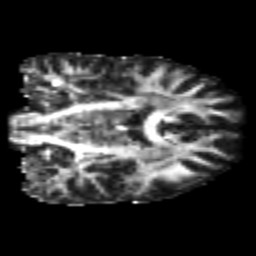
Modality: FA
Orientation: coronal
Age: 22
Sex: male
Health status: healthy
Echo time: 0.074 s